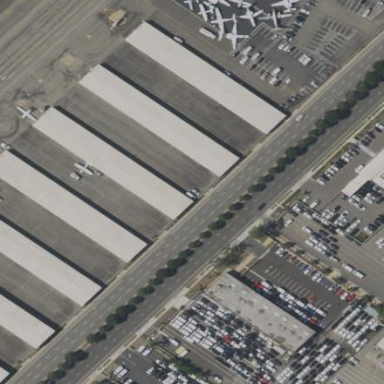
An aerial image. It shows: Building designed as airport hangar.